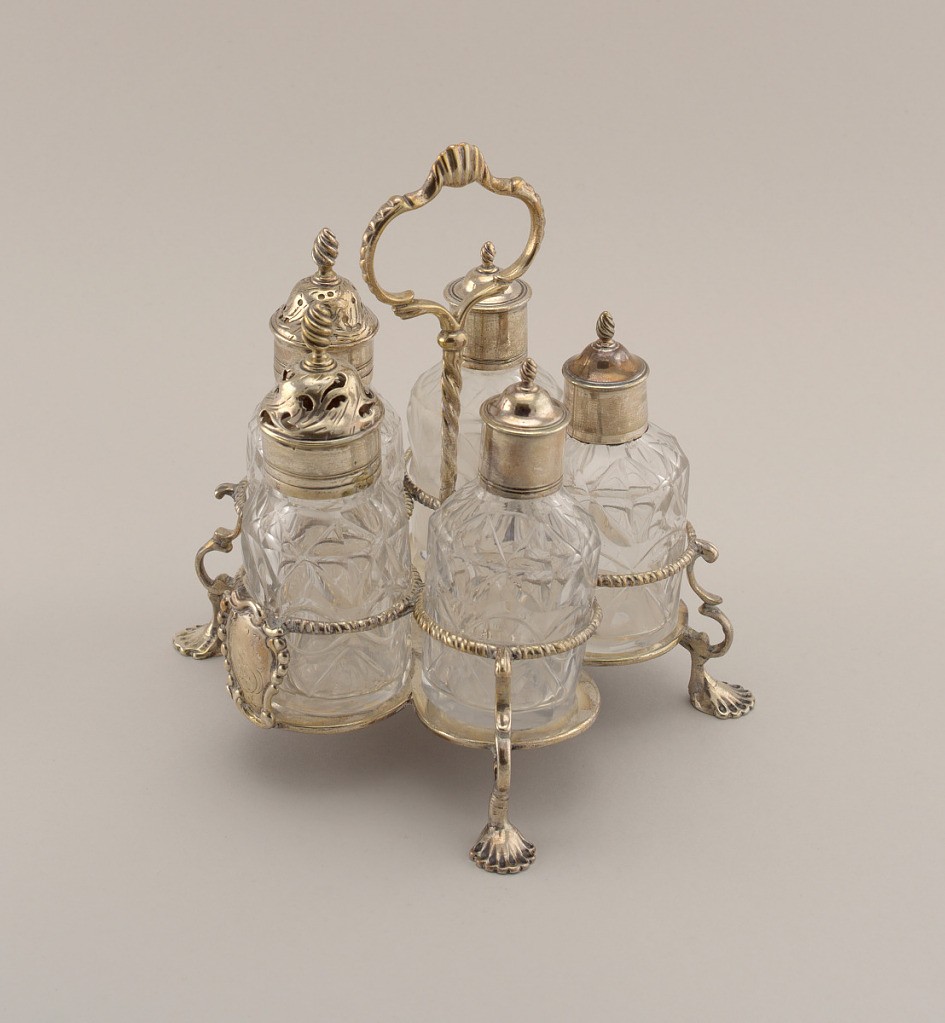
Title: Cruet Set
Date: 1765
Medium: silver, glass
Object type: cruet set
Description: Silver cruet stand for five cruet bottles with a handle and three feet. The handle extends from the center of the stand with a stem shaped as a twisted rod and cardioid-shaped ring. The body is flat with ring-shaped holders for the bottles.